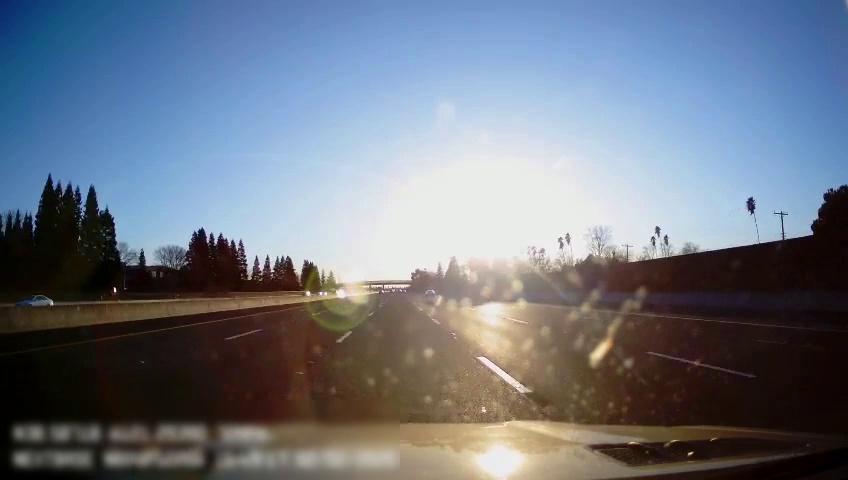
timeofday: Day
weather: Sunny
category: Drivable Space
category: Vehicles | Car
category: Vehicles | Car
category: Lanes | Alternate Lane
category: Lanes | Alternate Lane
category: Lanes | Current Lane
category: Lanes | Current Lane
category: Lanes | Alternate Lane
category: Lanes | Alternate Lane
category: Lanes | Alternate Lane